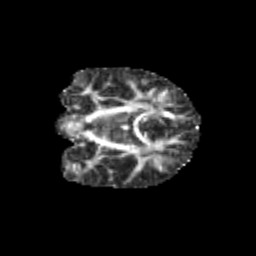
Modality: FA
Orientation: coronal
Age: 10
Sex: male
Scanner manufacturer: siemens
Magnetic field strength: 3 T
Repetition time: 3.8 s
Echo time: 0.07 s